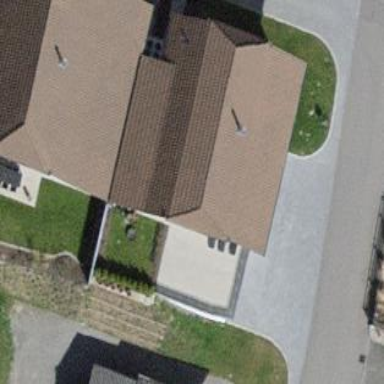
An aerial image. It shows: Simple house.